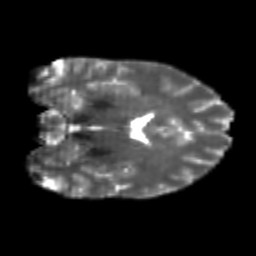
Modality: T2w
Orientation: coronal
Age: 25
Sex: male
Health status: healthy
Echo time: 0.074 s